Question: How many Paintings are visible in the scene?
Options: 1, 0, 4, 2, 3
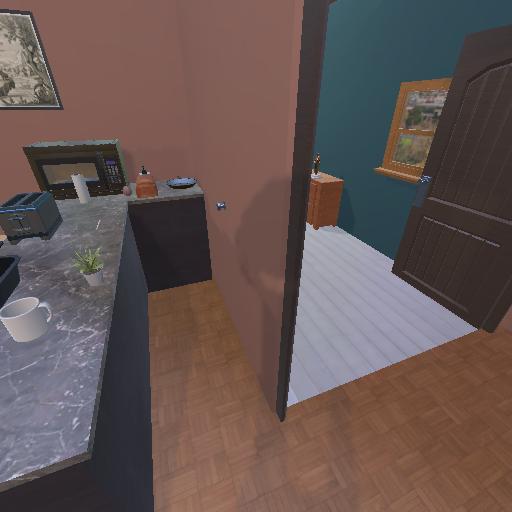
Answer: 1